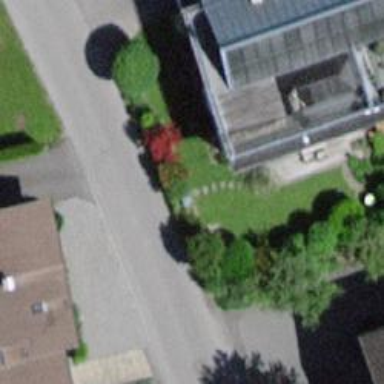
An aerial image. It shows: Driveway leading to service road.